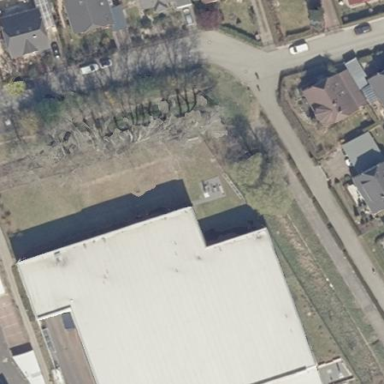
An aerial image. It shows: Flat roofed retail building that is supermarket.